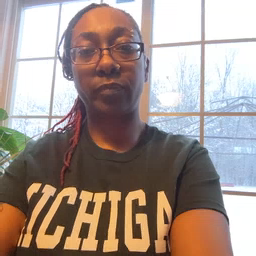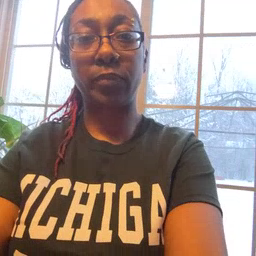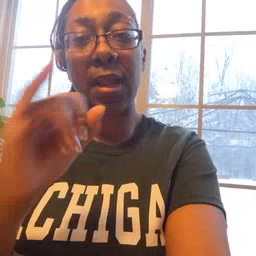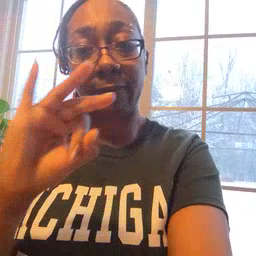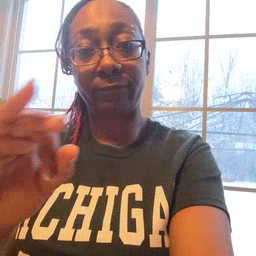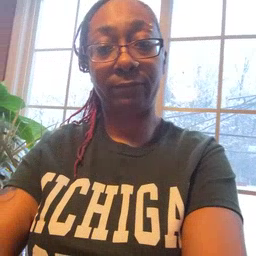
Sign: if